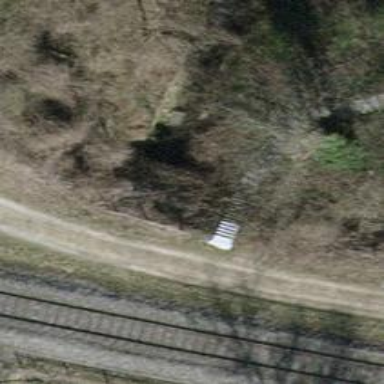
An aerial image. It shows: Footway passing through tunnel.